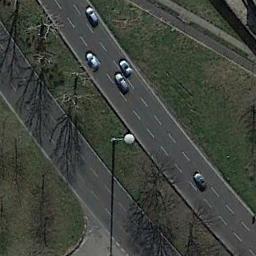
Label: freeway